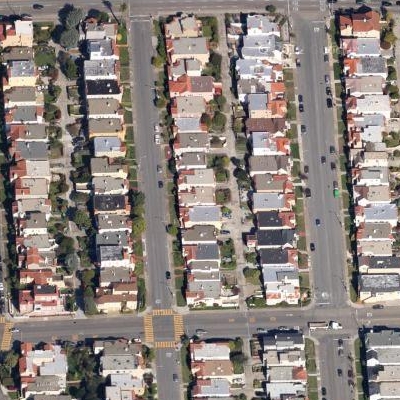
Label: fResident